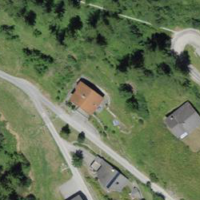
EUNIS habitat code: 55
Species observed at this site:
Anthericum ramosum